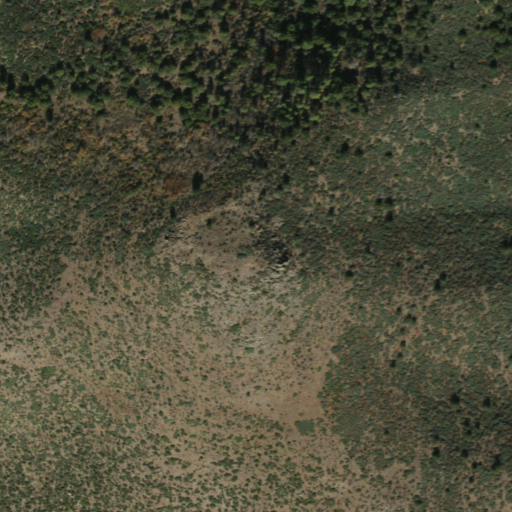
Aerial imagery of mountain in Arizona named Goat Peak containing shrub and evergreen forest